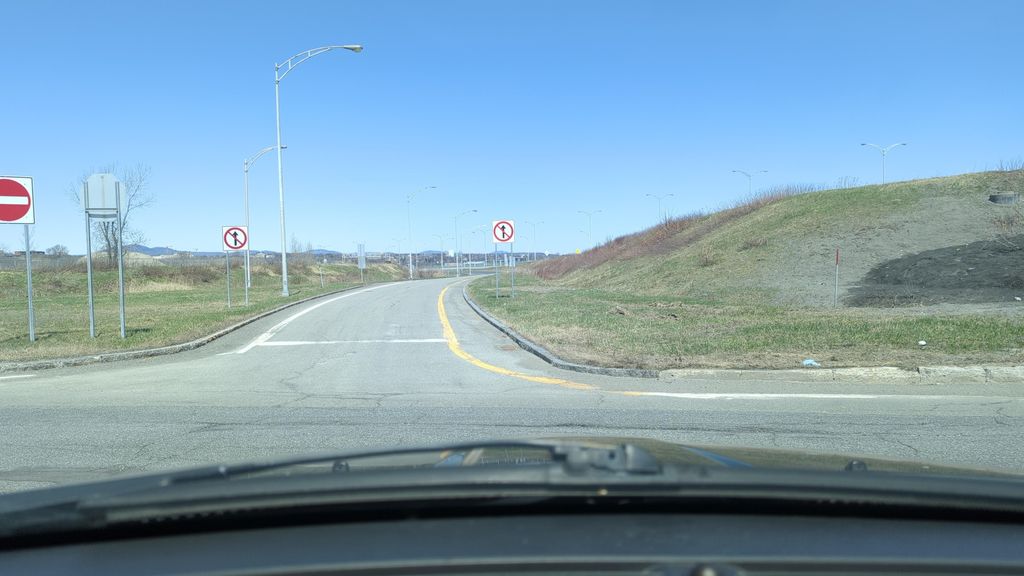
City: quebec_city